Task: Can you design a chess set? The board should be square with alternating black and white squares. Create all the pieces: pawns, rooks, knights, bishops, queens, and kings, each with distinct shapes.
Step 2656:
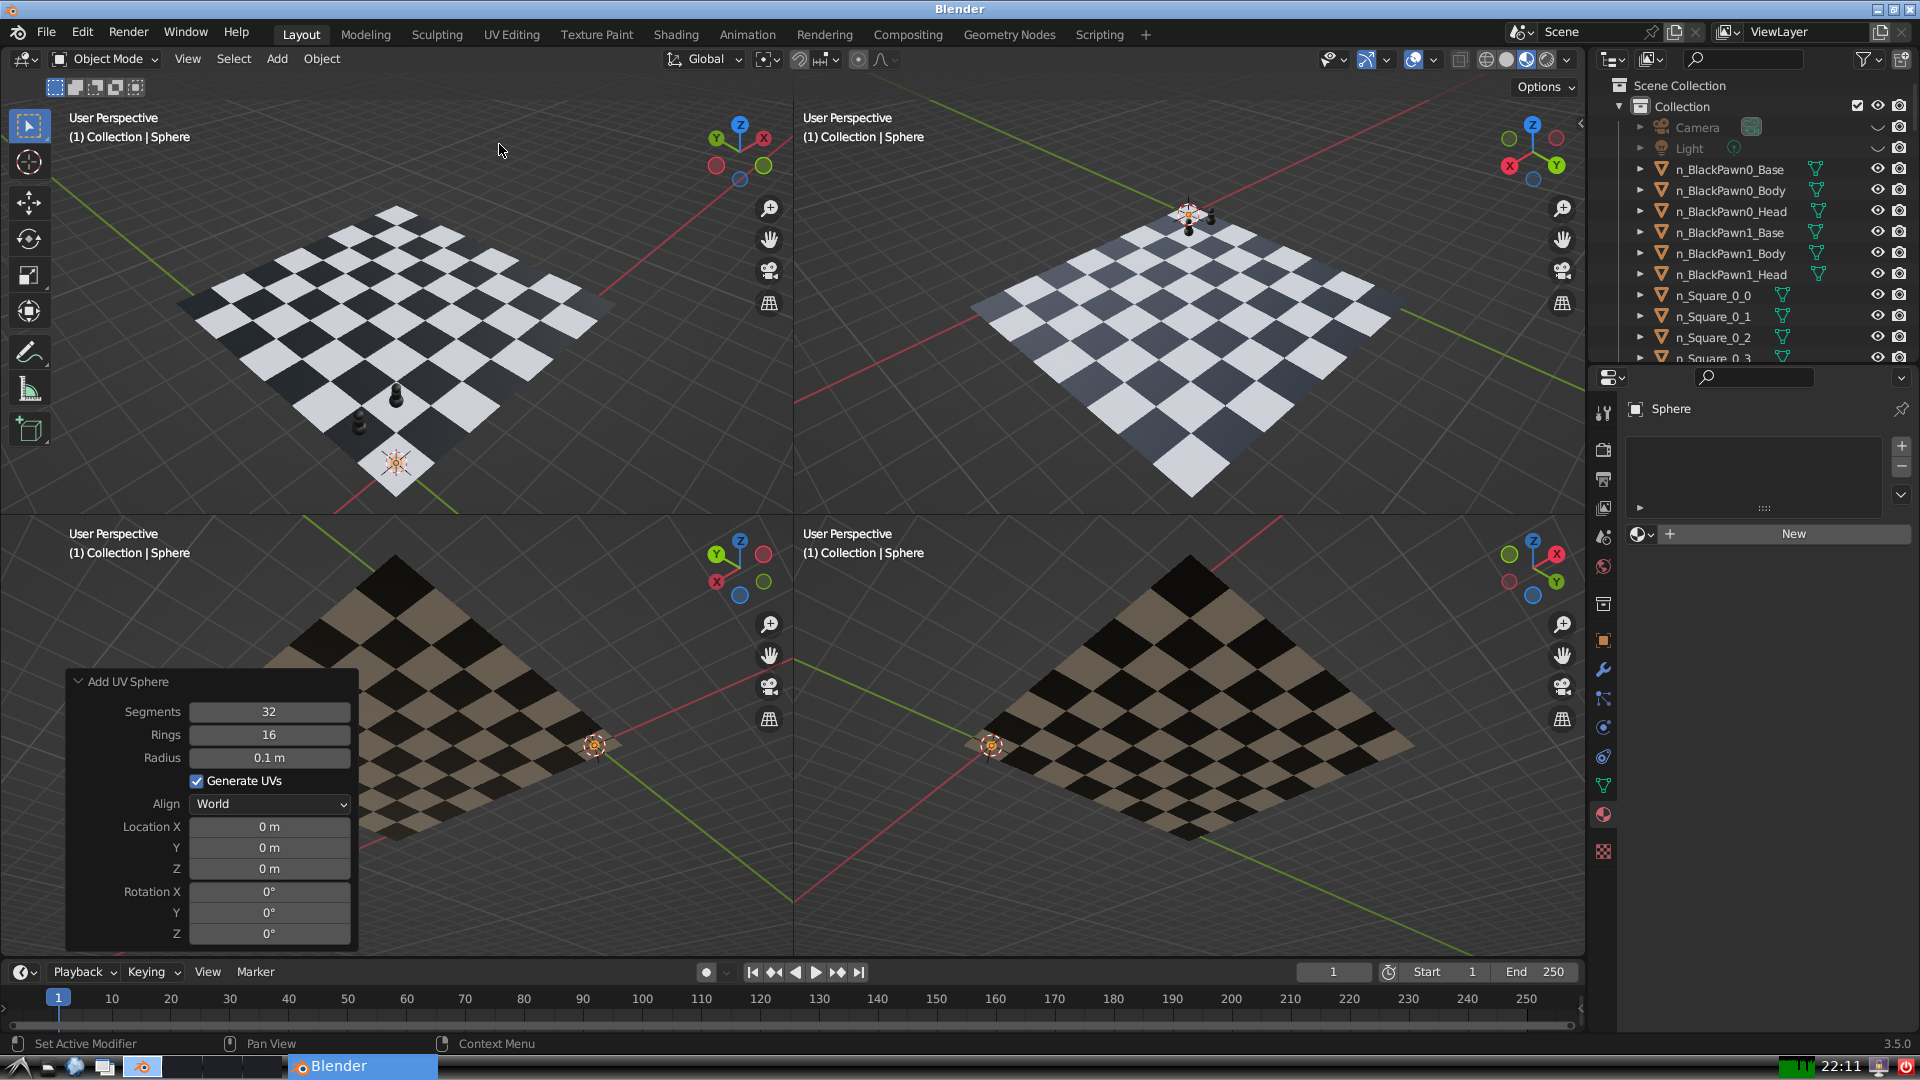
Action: {"mouse_move": [270, 758]}